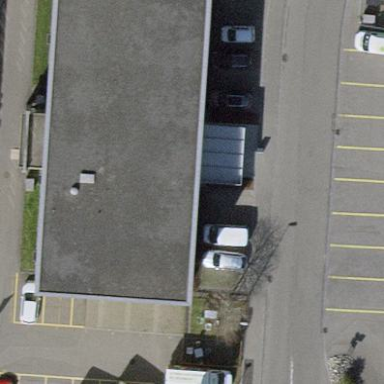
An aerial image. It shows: Parking area with surface.